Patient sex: M
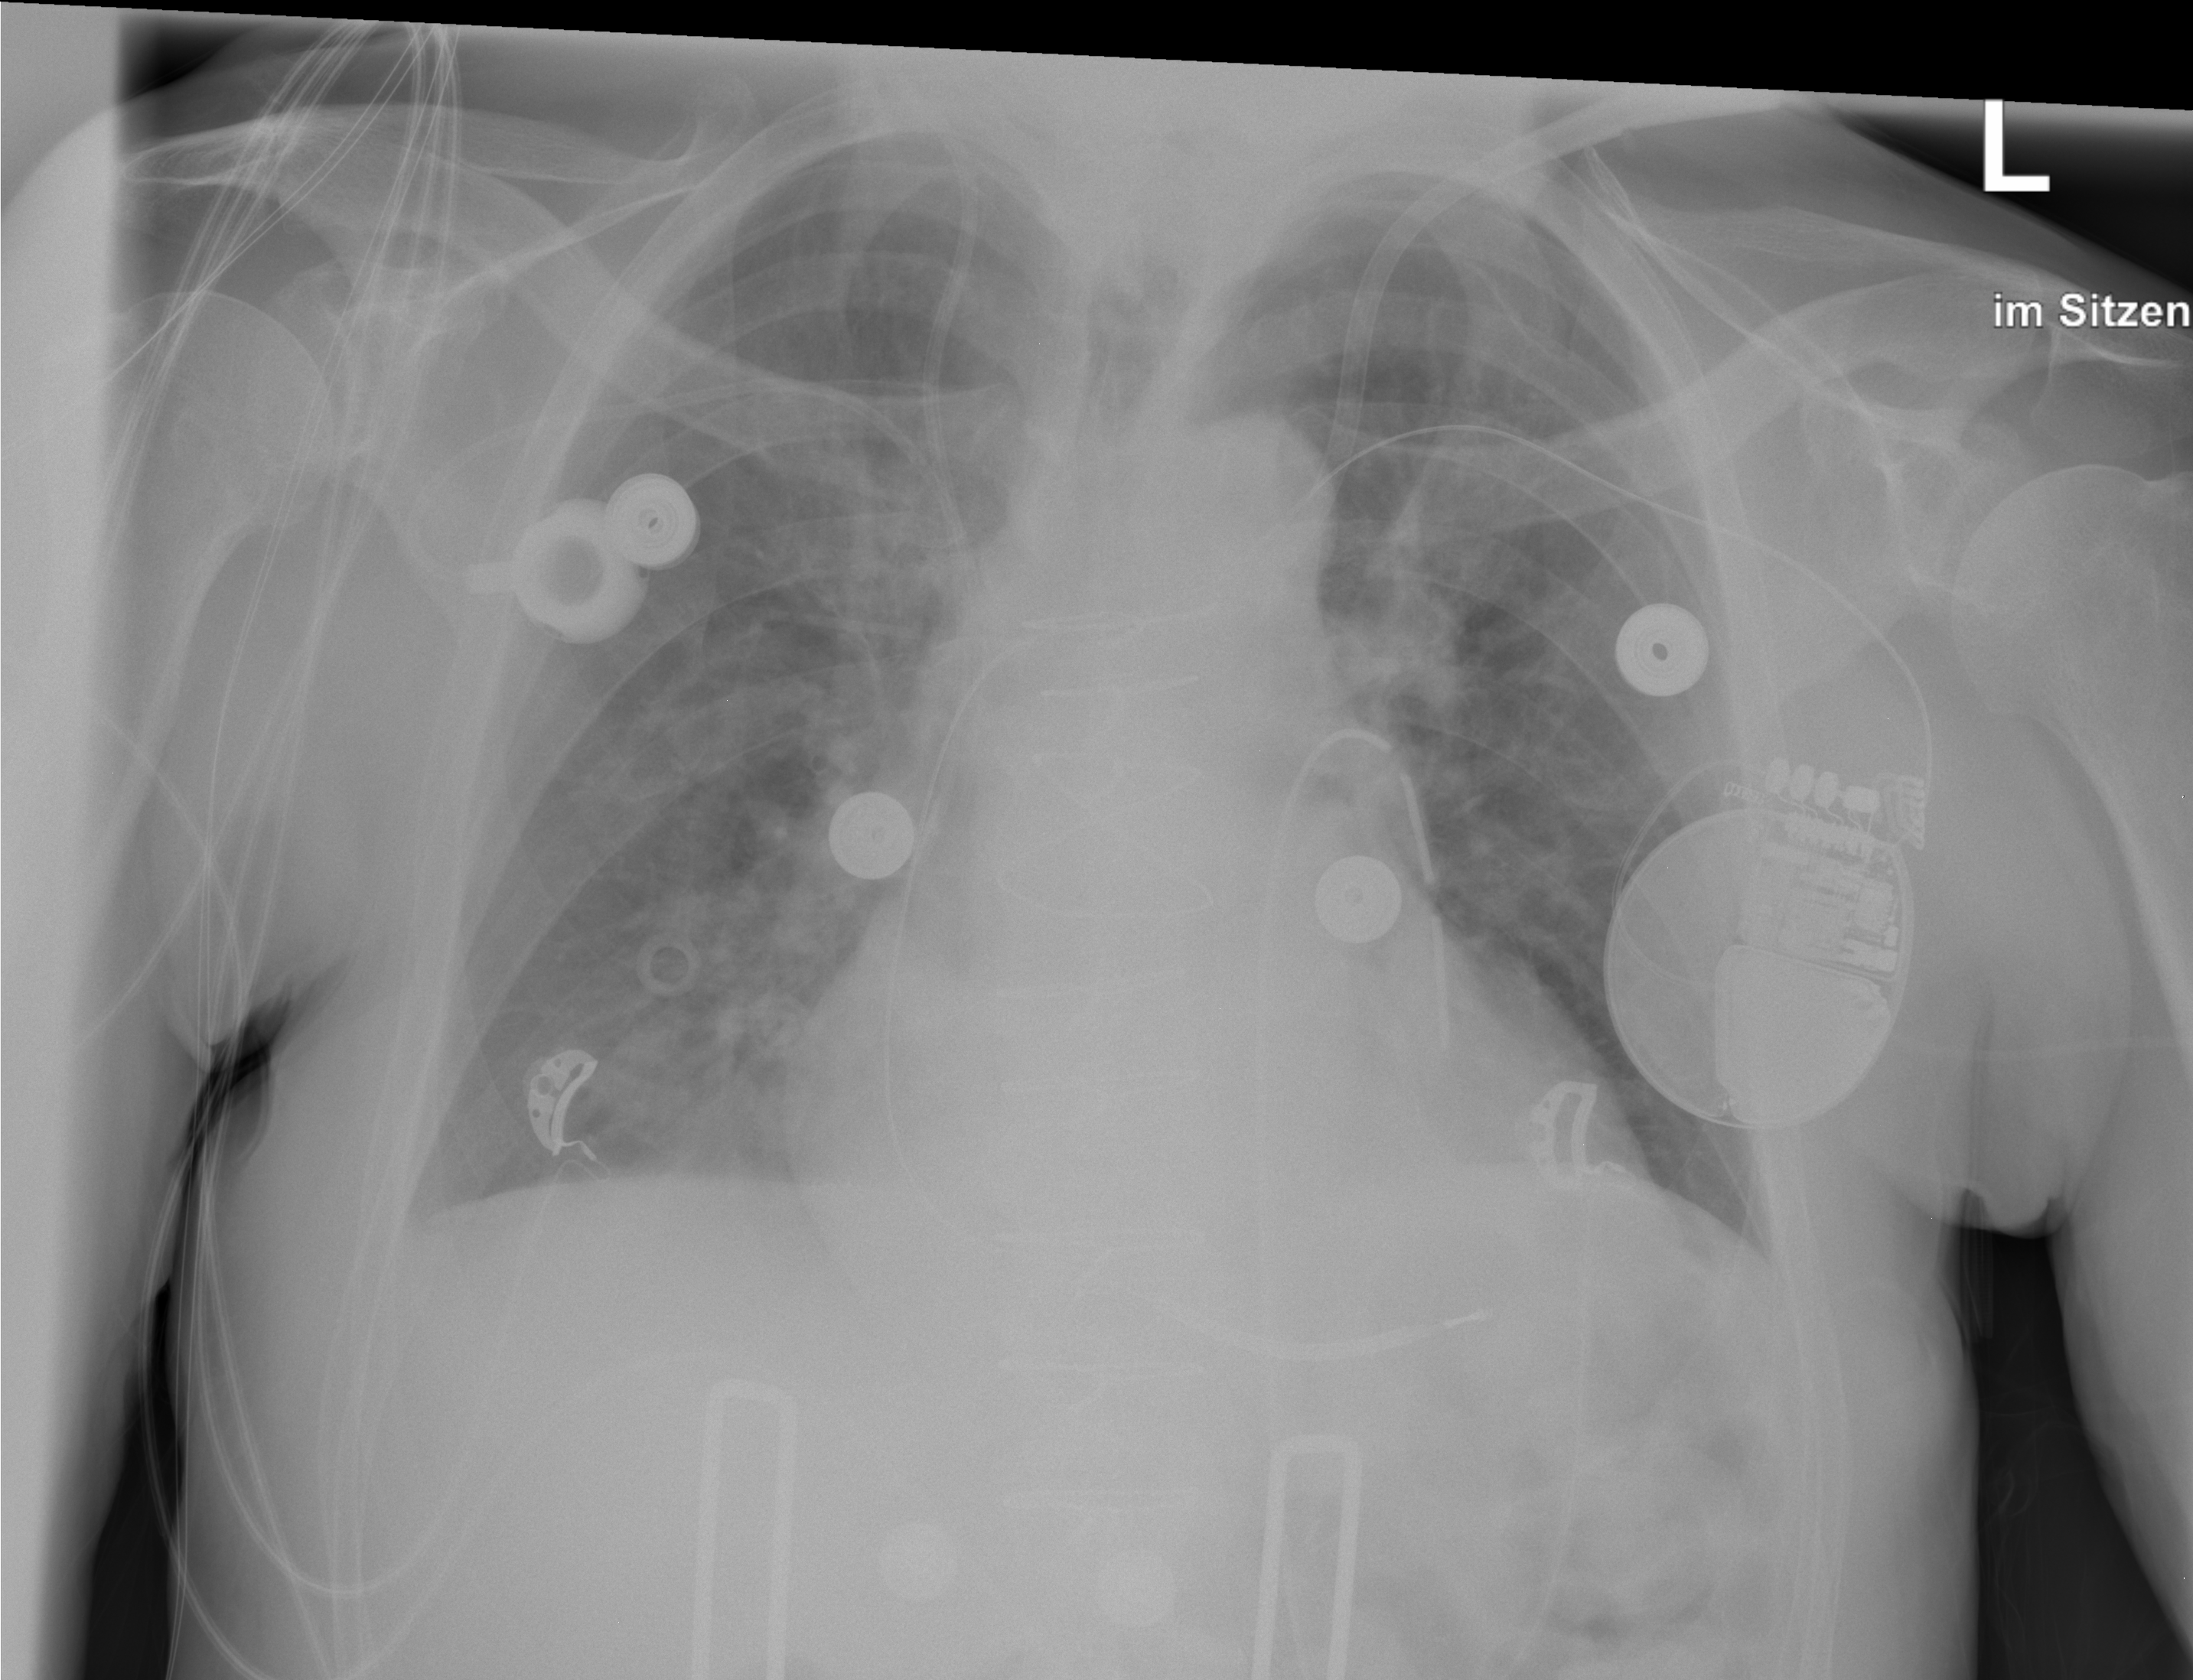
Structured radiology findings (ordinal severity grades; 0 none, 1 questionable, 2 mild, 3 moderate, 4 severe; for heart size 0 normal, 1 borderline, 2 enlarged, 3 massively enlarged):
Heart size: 0
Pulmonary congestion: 1
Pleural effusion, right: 0
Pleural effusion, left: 0
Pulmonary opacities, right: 0
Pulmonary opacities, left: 2
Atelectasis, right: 1
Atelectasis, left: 1